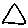
Label: triangle